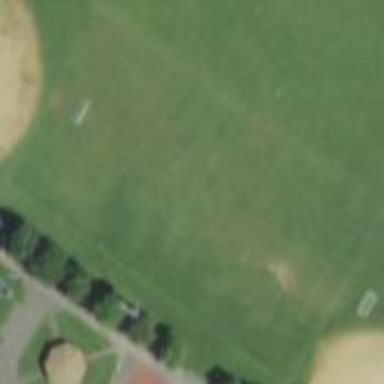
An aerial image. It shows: Soccer pitch with grass surface for leisure and sports.